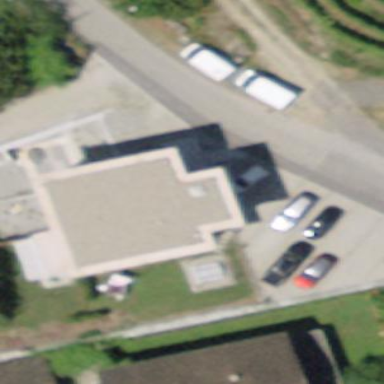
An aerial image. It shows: House with flat roof.